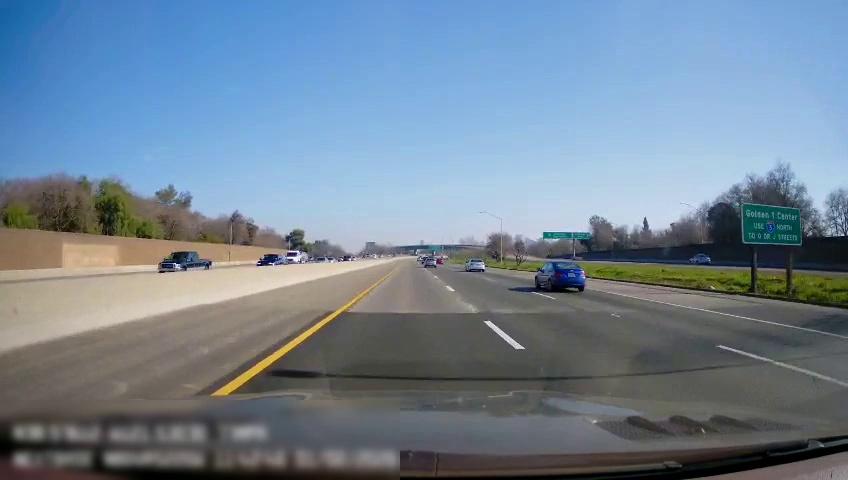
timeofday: Day
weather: Sunny
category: Drivable Space
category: Vehicles | Other LV
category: Vehicles | Truck
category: Vehicles | Car
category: Vehicles | Car
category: Vehicles | Truck
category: Drivable Space
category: Drivable Space
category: Vehicles | Car
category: Vehicles | Car
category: Vehicles | Car
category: Vehicles | Car
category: Lanes | Current Lane
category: Lanes | Current Lane
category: Lanes | Current Lane
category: Lanes | Alternate Lane
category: Traffic | Signs
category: Traffic | Signs
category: Traffic | Signs
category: Traffic | Signs